Question: I am having some troubles to get the location data from the end-user Facebook friends list on my Android application.
So far I can successfully open a Facebook Session, store & restore the access token and fetch the user friends list.
As defined in the Android Facebook SDK >3.0, a Facebook user data is strongly-typed in an Object called 'GraphUser'.
To fetch the Friends List, I user 'Request.newMyFriendsRequest' which, upon success, provides me with a list of 'GraphUsers'.
Unfortunately, though I provided the necessary permissions for my endeavor, I fail to retrieve more than the end-user friends names and ID... that's all : each end-user Facebook friend is a GraphUser that contains only their name and their ID.
Here is the list of permissions I use :
'''
"user_status", "read_friendlists", "email", "user_location", "friends_location"
'''
Using the Facebook LoginButton, the SDK tells the end-user that the app does require the aforementioned list of permissions.
Bu when I want to use Graphuser.getLocation, I do get 'null' value.
No city, not state, no ZIP code, no nothing.
This is the code snippet to retrieve the end-user data :
'''
public final void setCurrentUser(final Context context) {
if (this.session != null && this.session.isOpened()) {
final Request requestCurrentUserProfile = Request.newMeRequest(
this.session, new Request.GraphUserCallback() {
public final void onCompleted(final GraphUser user, final Response response) {
currentUser = user; // currentUser is defined as a class member
if (response.getError() != null ) {
// TODO
}
}
});
requestCurrentUserProfile.executeAsync();
} else
this.currentUser = null;
}
'''
Placing a break-point here, with the debugger, the GraphUser representation is complete : I have all the data that I need, including the location !
Regarding the end-user Friends list ...
'''
public final void fetchFriendsList() {
if (this.session != null && this.session.isOpened()) {
final Request requestUserFriendsList = Request.newMyFriendsRequest(
this.session, new Request.GraphUserListCallback() {
public final void onCompleted(final List<GraphUser> users, final Response response) {
if (users != null && users.size() > 0)
userFriendsList = new ArrayList<GraphUser>(users);
}
}
);
requestUserFriendsList.executeAsync();
}
}
'''
This is where the users are almost empty : just a name and an ID. That's it, that's all.
Perhas this 'Request' doesn't provide more data ?
If so, which method should I use to fetch the data I need ?
Thanks !
Looking at my app review status I'm not even suppose to rerieve the Friends List nor the location data of the current end-user ?? !
<URL>
What is happening here ? I don't get it ... please help !
To show you the difference between the end-user GraphUser and the end-user friends list GraphUsers, here is a screenshot of the debugger.
Fields have been intentionnaly removed for privacy reasons.

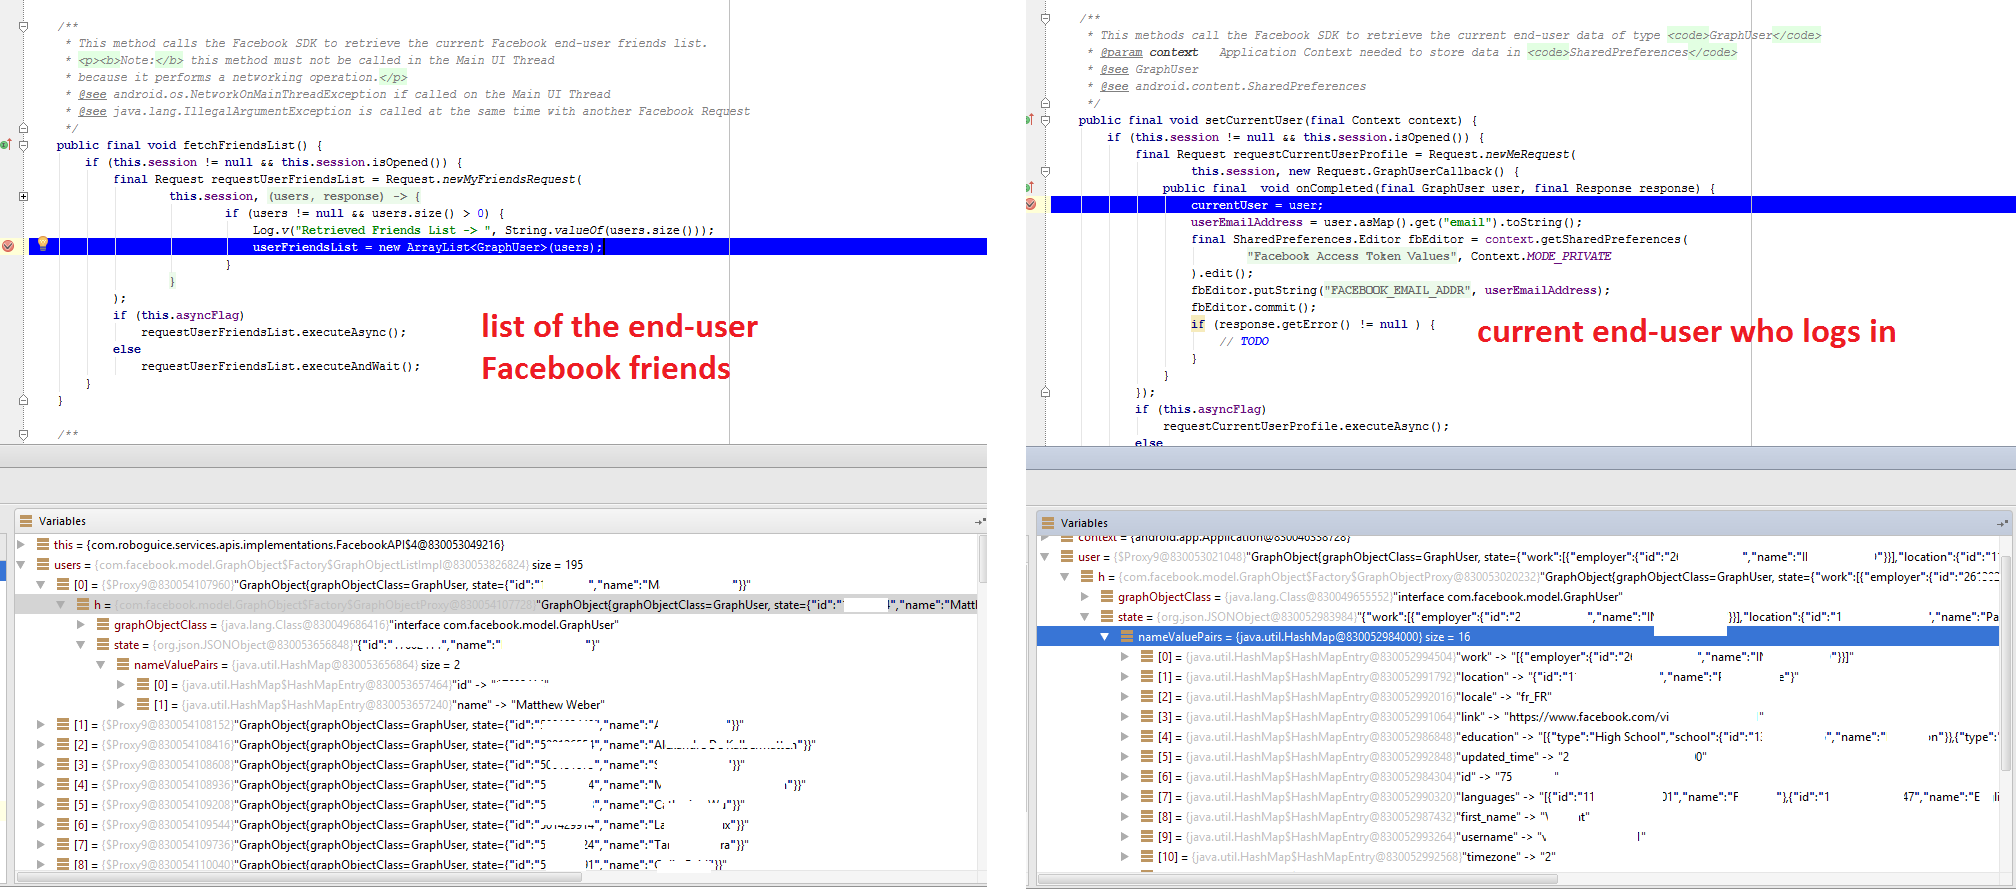
Answer: You might have to explicitly request those fields in the request parameter when asking friend's data.
Like this,
'''
private void makeMyFriendsRequest(final Session session) {
Request request = Request.newMyFriendsRequest(session, new Request.GraphUserListCallback() {
@Override
public void onCompleted(List<GraphUser> users, Response response) {
// If the response is successful
if (session == Session.getActiveSession()) {
for (GraphUser user : users) {
System.out.println(user.getFirstName() + " " + user.getLastName());
System.out.println(users.get(i).getId());
GraphLocation loc = users.get(i).getLocation();
System.out.println(loc != null ? loc.getCity() : "loc not available");
}
}
}
});
// here add fields explicitly
Bundle bundle = request.getParameters();
bundle.putString("fields", "id,first_name,last_name,birthday,location");
request.executeAsync();
'''
I hope this will help.
PS: I assume that you're requesting your permissions with login button like this,
'''
loginButton.setReadPermissions(Arrays.asList("user_location", "friends_location"));
'''